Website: crate-barrel
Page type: billing-address
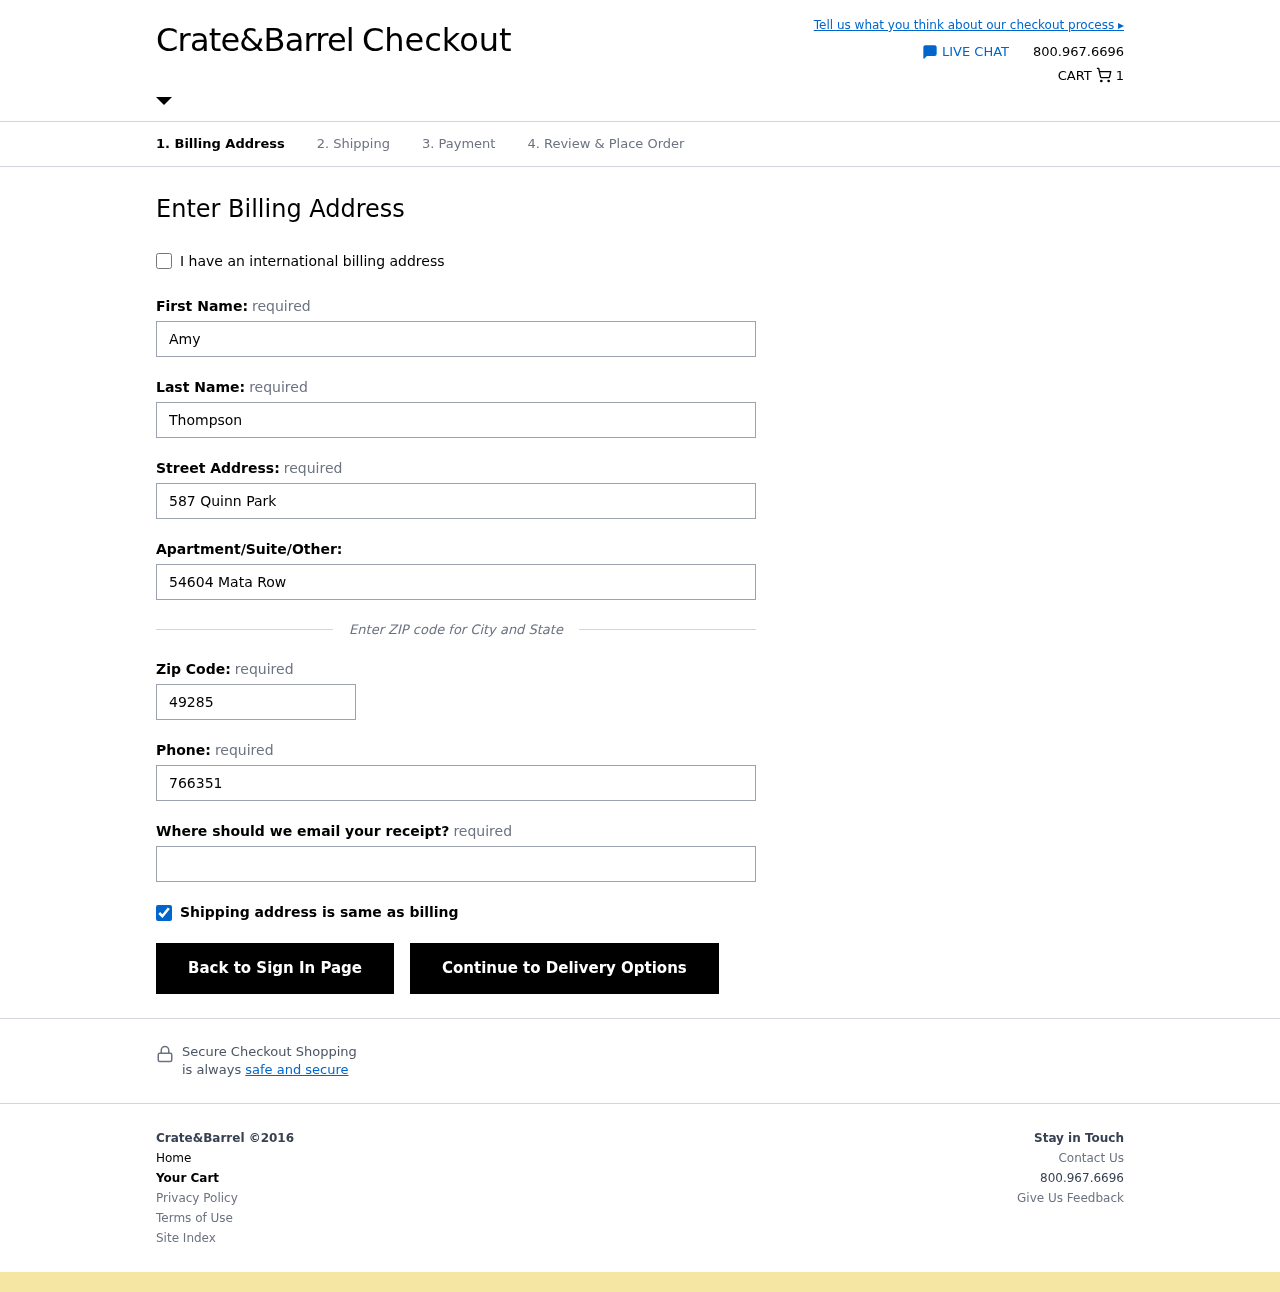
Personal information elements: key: PII_EMAIL
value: amy.thompson@yahoo.com
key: PII_FIRSTNAME
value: Amy
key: PII_LASTNAME
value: Thompson
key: PII_PHONE
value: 7663512921
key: PII_POSTCODE
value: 49285
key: PII_STREET
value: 587 Quinn Park
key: PII_STREET2
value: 54604 Mata Row
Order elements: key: ORDER_NUM_ITEMS
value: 1